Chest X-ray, PA view. Patient: 54 years old, sex F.
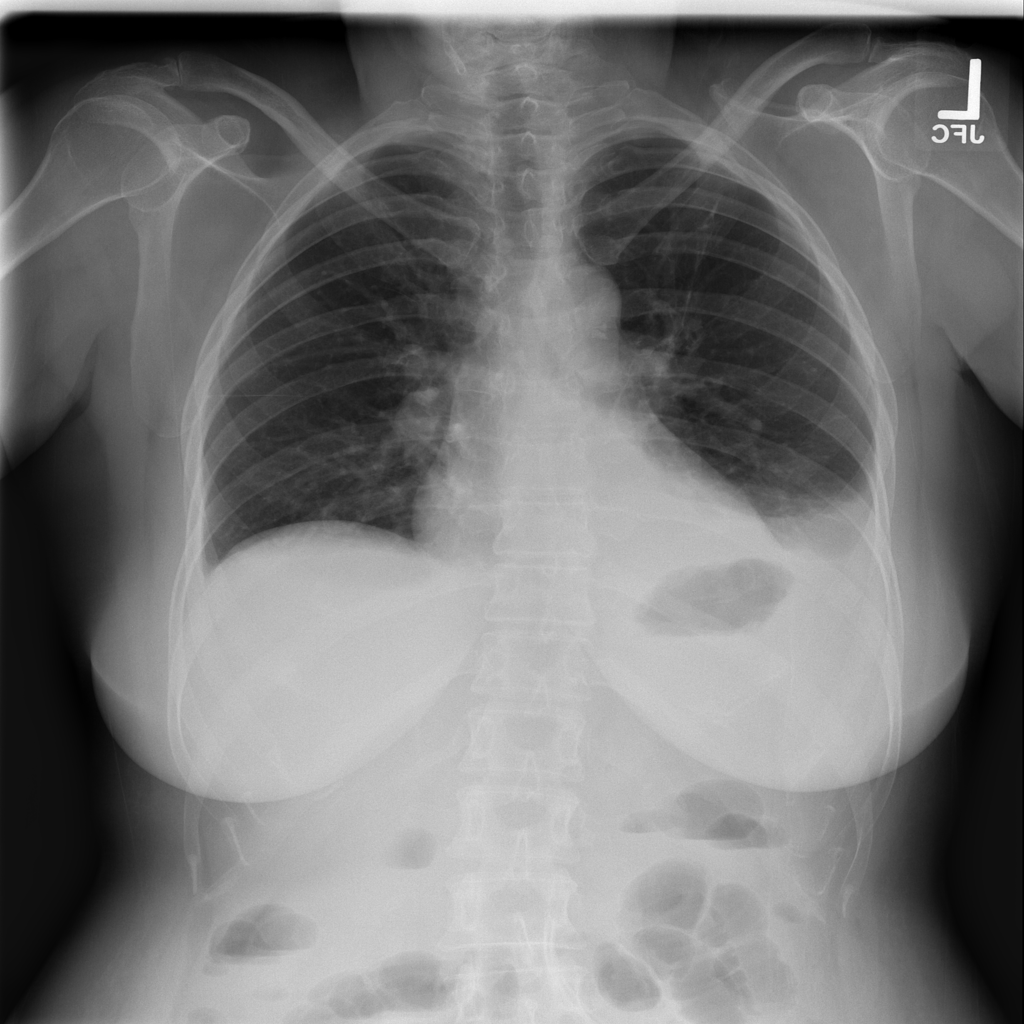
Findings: Atelectasis, Effusion